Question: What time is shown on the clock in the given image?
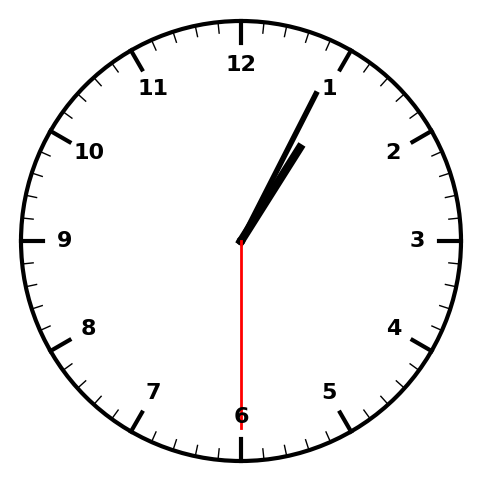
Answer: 01:04:30